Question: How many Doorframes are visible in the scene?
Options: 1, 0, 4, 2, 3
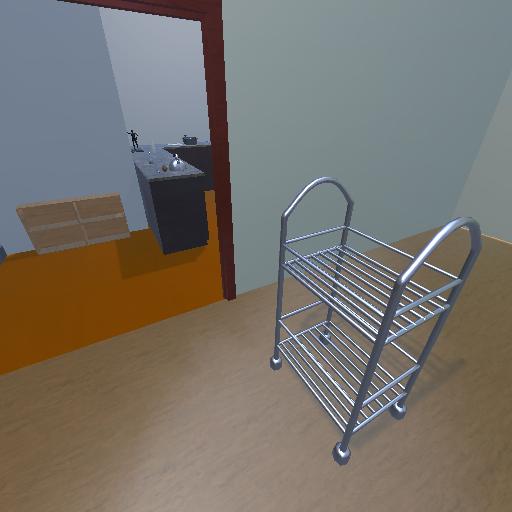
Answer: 1